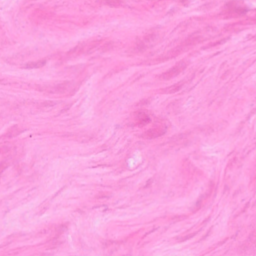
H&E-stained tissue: Breast